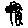
Label: tree